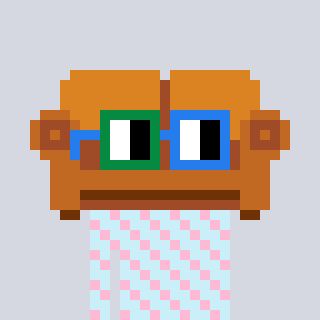
a pixel art character with square green and blue glasses, a couch-shaped head and a cold-colored body on a cool background